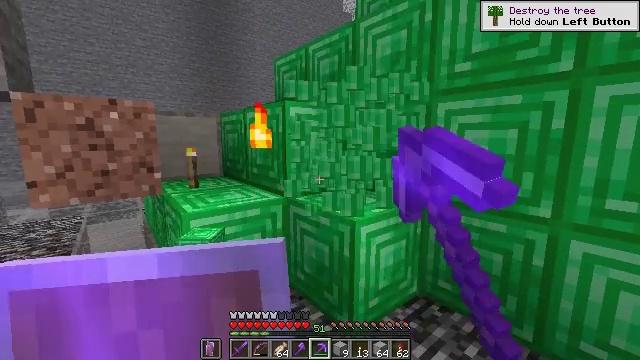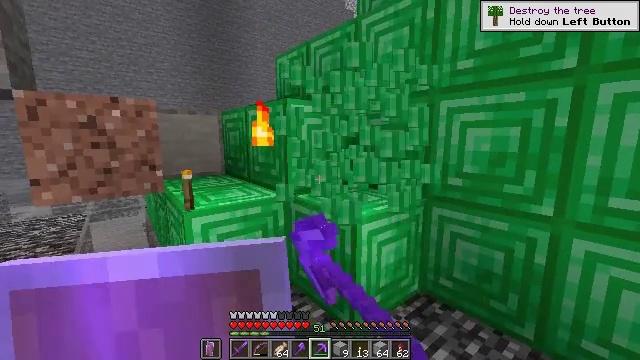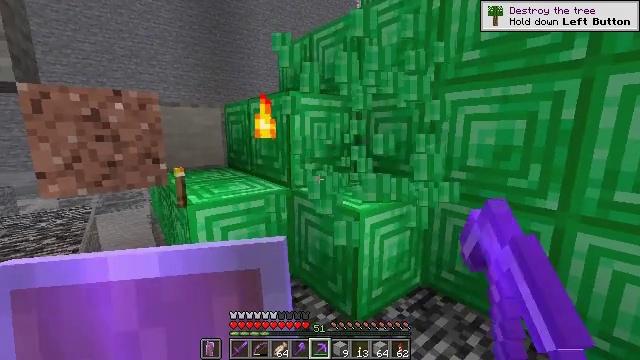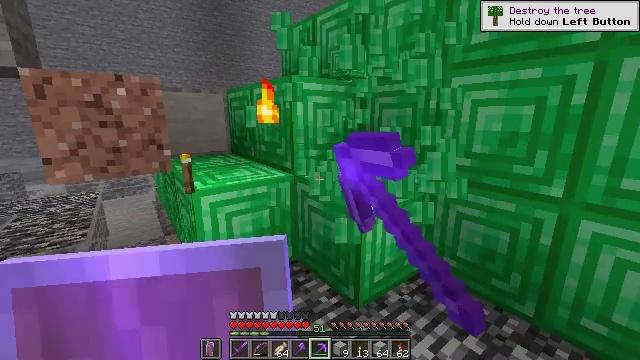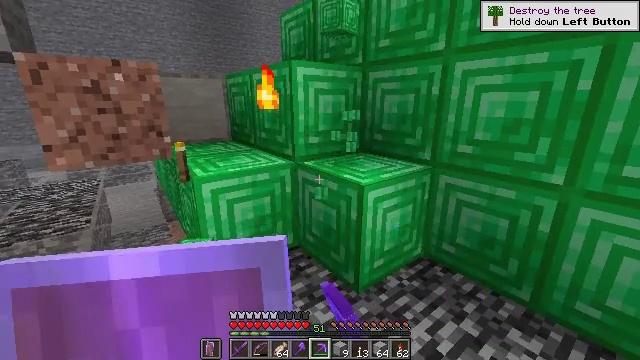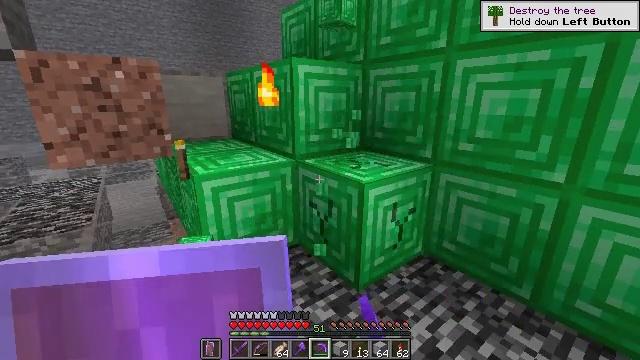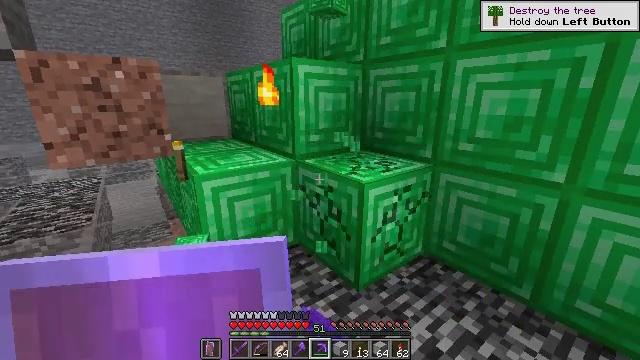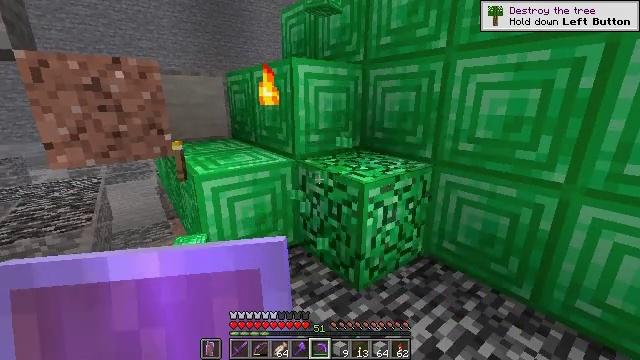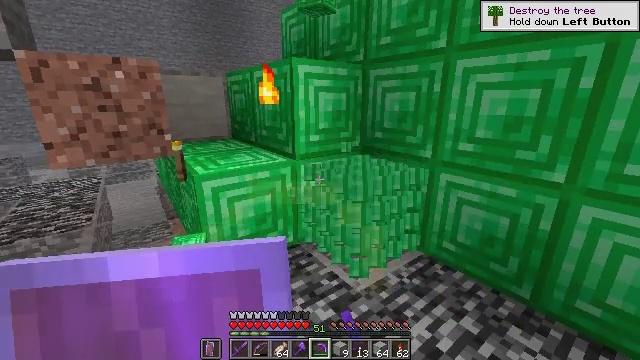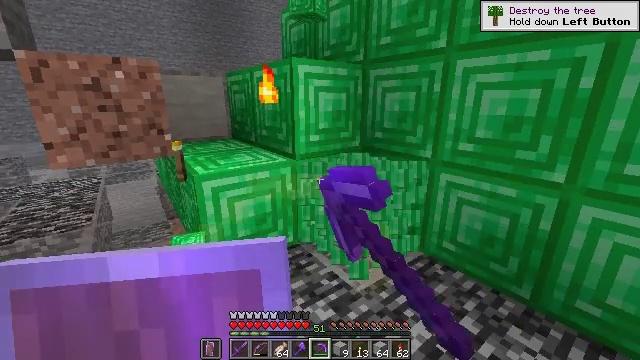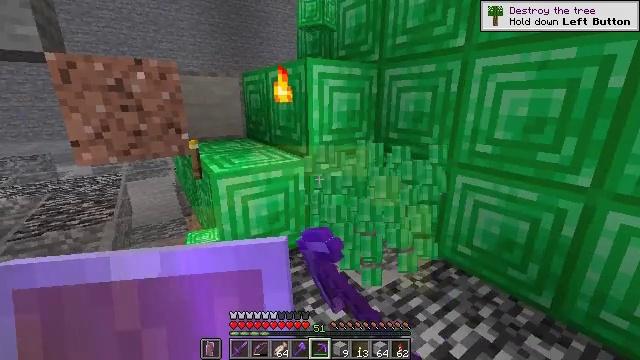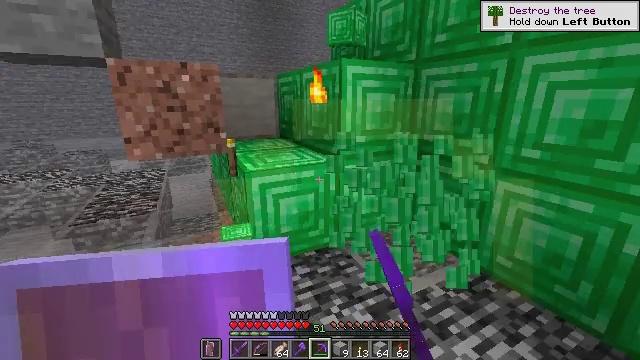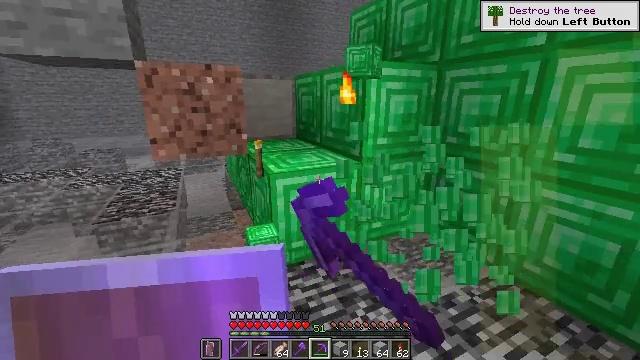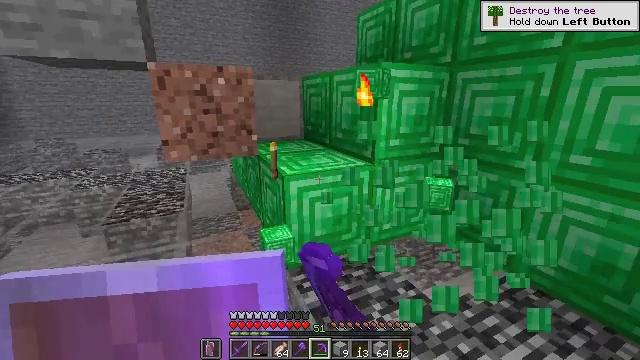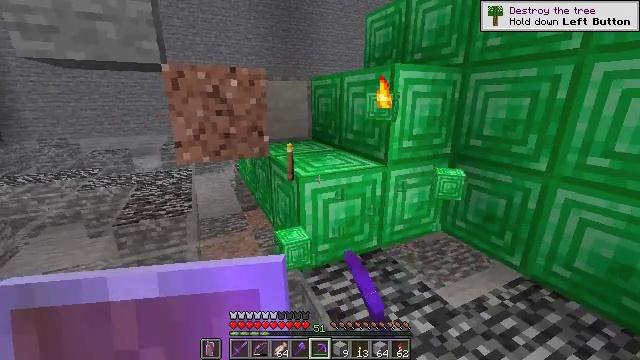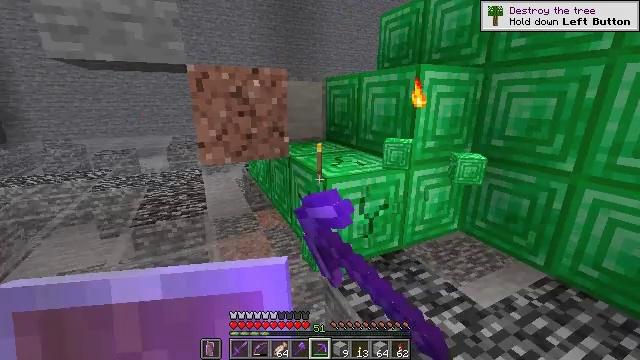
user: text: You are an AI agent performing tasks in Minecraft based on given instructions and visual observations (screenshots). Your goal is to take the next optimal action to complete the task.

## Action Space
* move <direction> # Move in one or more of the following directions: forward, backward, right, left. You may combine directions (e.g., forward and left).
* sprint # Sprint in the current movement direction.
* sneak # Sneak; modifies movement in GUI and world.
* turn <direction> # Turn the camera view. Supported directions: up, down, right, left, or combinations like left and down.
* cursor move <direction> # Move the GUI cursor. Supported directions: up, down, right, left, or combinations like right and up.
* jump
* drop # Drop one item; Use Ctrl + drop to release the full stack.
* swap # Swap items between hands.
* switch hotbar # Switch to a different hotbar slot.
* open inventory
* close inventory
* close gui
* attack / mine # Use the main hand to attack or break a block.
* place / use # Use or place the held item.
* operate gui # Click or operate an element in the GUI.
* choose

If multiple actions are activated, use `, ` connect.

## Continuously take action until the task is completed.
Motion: motion action
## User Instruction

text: Harvest the emerald block.
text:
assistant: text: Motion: attack / mine
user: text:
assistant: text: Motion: turn down, attack / mine
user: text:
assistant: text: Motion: turn down, attack / mine
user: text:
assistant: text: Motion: turn down, attack / mine
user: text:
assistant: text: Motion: attack / mine
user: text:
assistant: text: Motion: attack / mine
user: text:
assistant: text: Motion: attack / mine
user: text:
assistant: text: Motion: attack / mine
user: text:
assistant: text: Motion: attack / mine
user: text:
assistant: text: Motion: turn left, attack / mine
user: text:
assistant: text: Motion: move left, turn left, attack / mine
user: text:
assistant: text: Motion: move left, turn left, attack / mine
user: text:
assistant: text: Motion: move left, attack / mine
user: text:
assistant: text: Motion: move left, attack / mine
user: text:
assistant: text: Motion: attack / mine
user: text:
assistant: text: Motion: turn right, attack / mine
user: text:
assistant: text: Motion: turn right, attack / mine
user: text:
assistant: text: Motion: turn right, attack / mine
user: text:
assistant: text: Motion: attack / mine
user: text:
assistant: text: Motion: attack / mine
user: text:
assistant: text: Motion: move forward, attack / mine
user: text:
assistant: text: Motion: move forward, attack / mine
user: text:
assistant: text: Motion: move forward, attack / mine
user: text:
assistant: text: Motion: move forward, turn right and up, attack / mine
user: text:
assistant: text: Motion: move forward, turn right and up, attack / mine
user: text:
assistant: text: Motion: attack / mine
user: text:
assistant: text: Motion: attack / mine
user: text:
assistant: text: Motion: turn up, attack / mine
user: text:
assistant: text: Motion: turn up, attack / mine
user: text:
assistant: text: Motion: attack / mine